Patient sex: M
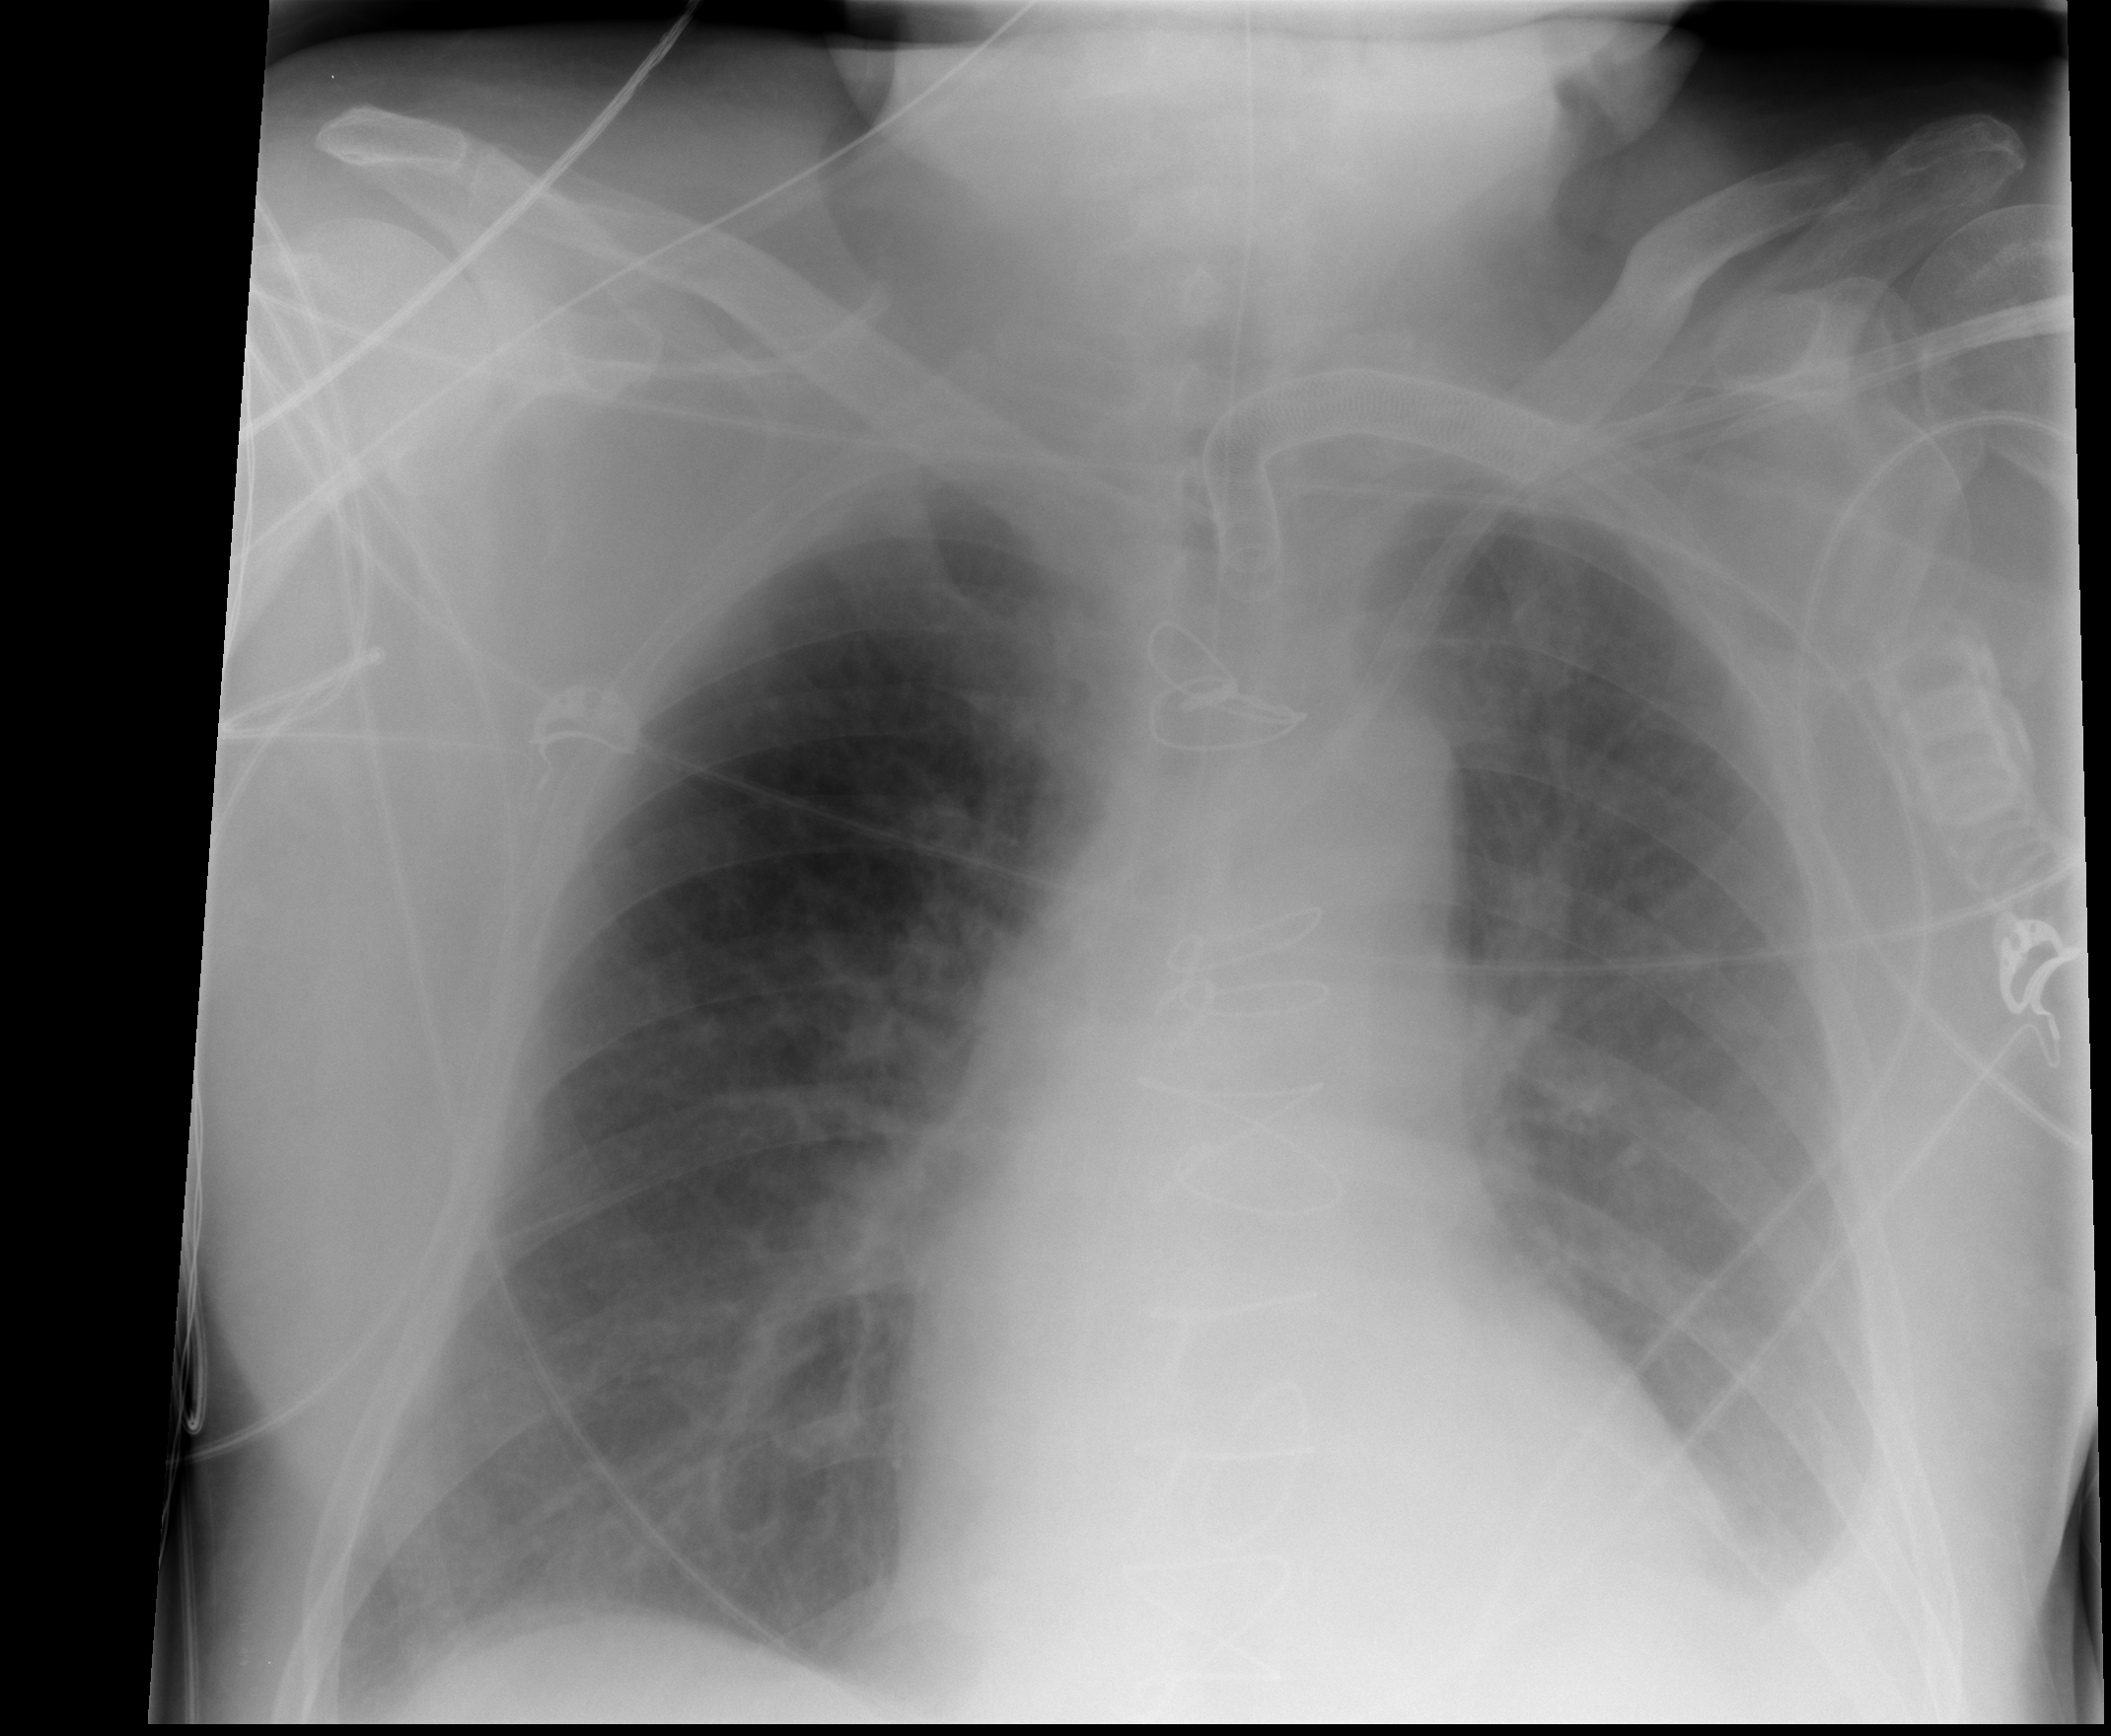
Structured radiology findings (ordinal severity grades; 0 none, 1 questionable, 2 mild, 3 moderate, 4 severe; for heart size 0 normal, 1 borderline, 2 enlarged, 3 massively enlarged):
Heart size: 2
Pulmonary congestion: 2
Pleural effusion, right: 0
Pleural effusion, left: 2
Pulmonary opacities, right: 0
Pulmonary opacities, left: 0
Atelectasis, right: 1
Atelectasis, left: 2